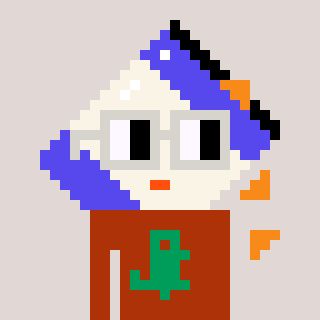
a pixel art character with square light gray glasses, a chips-shaped head and a hotbrown-colored body on a warm background